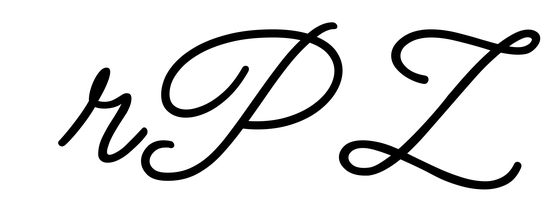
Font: MeowScript-Regular